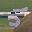
Label: 5